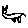
Label: cat